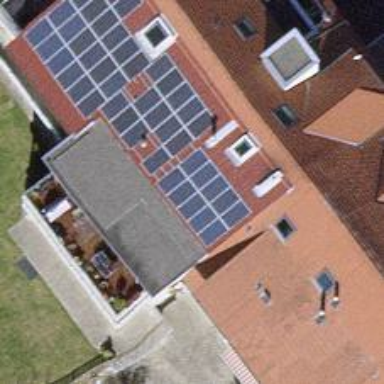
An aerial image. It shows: Solar power generator using photovoltaic method with solar photovoltaic panel types.